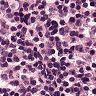
Metastatic tissue present: no